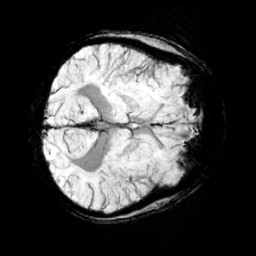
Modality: minIP
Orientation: axial
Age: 11
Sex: male
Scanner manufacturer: siemens
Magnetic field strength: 3 T
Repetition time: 0.027 s
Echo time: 0.02 s